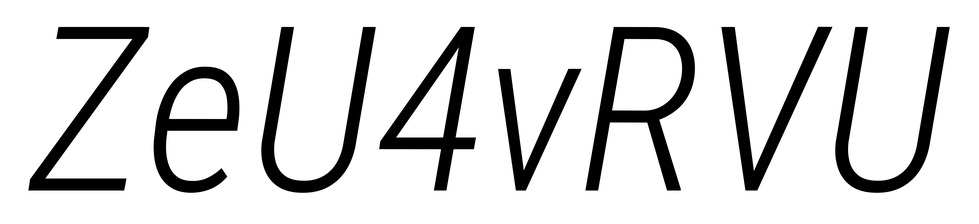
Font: Roboto-Italic_Condensed_Light_Italic